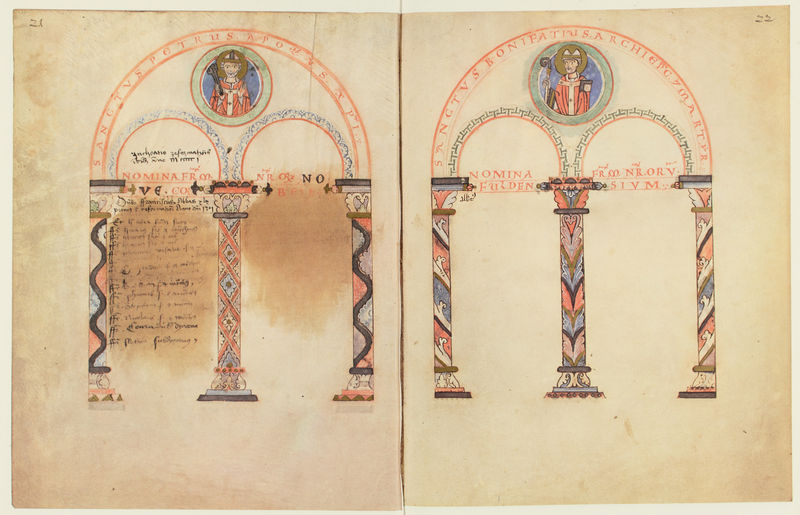
Titel: Liber Vitae der Abtei Corvey
Institution: Münster, Staatsarchiv
Schlagwörter: blau, schwarz, säulen, rot, gold, mantel, krone, schrift, bogen, stab, farbe, bischof, arkade, buch, text, entwurf, arkaden, kapitelle, namen, portal, rauten, seiten, christlich, mittelalter, heilige, verschieden, petrus, christentum, handschrift, latein, notizen, medaillons, inhalt, codex, bonifatius, 21, 22, sanctus, enblem, nomina